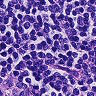
Metastatic tissue present: no